Aerial crown-view tile of a tropical tree (Barro Colorado Island, Panama), acquired 20250715:
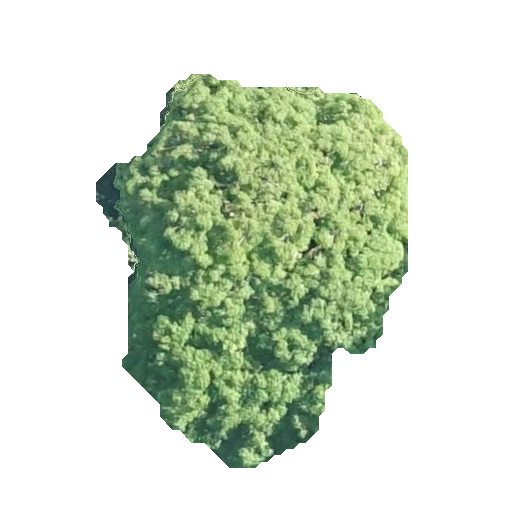
Species: Tabebuia rosea
GBIF accepted scientific name: Tabebuia rosea
Crown area: 128.85 m²